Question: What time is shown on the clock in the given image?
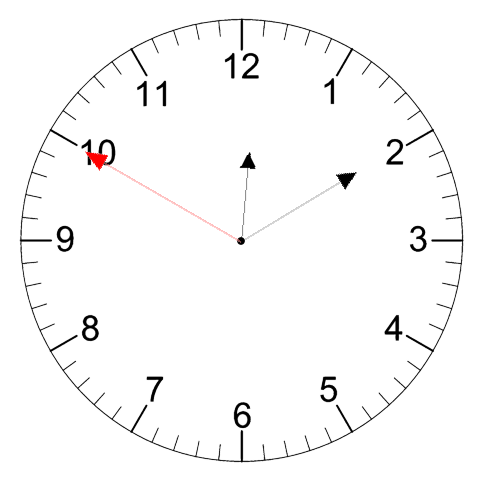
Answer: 12:09:50